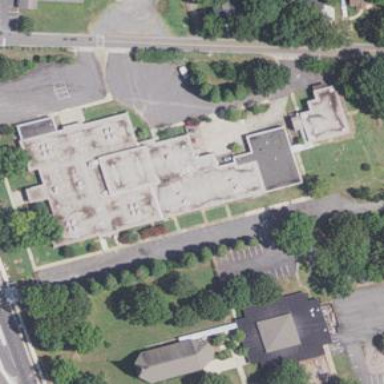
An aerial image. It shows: School building.